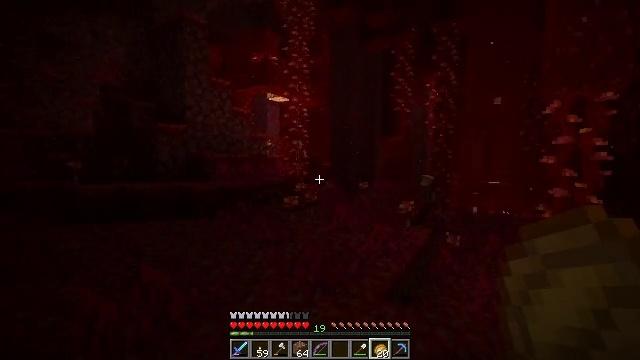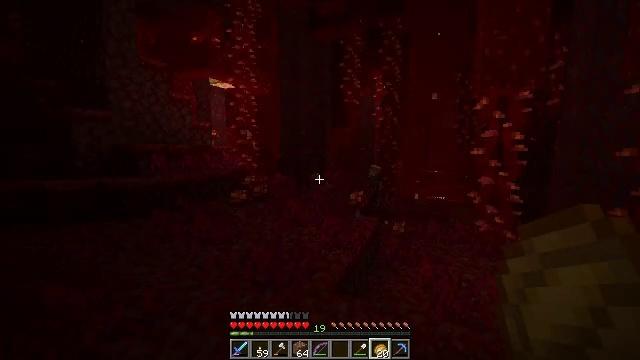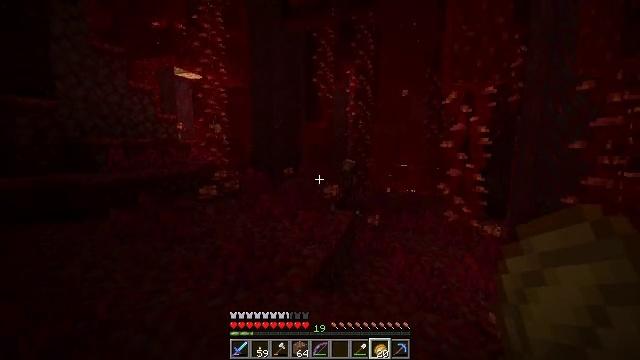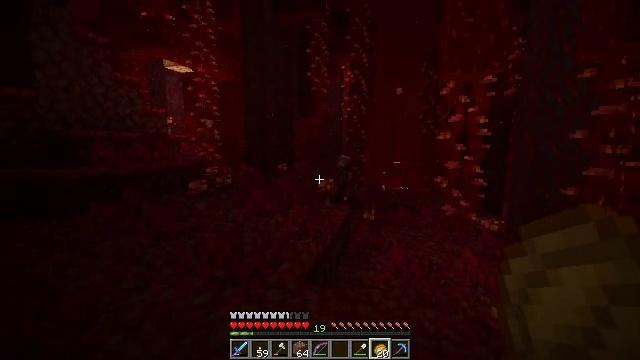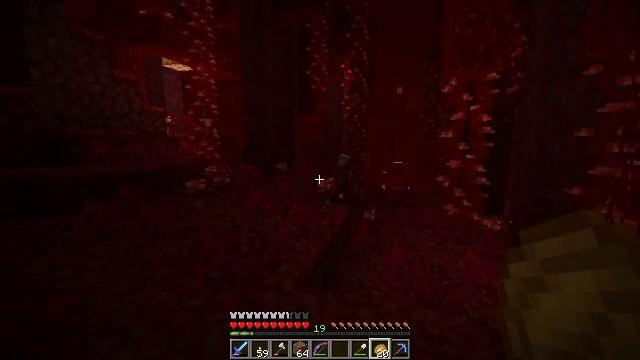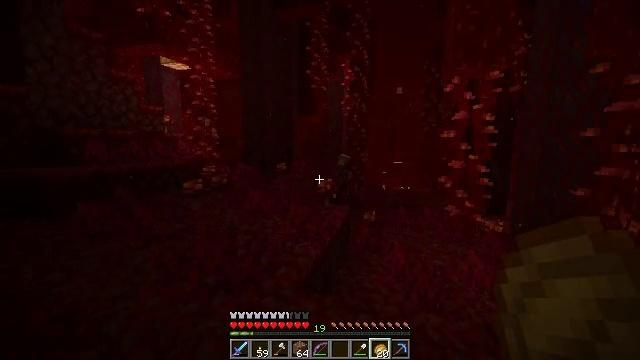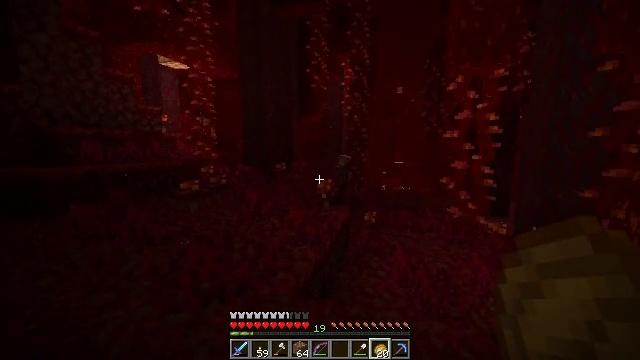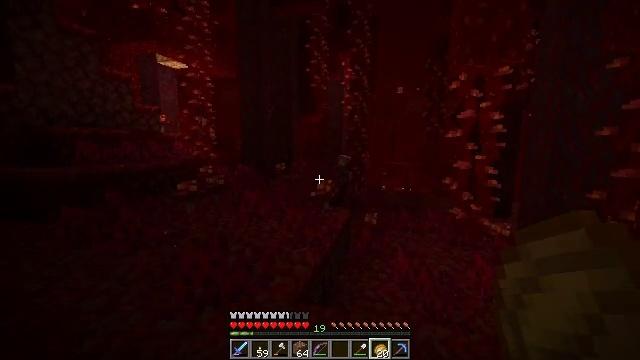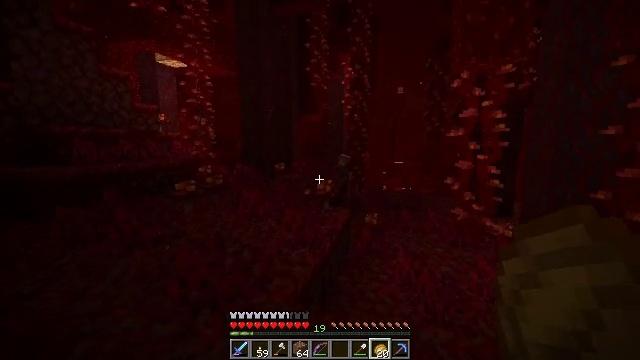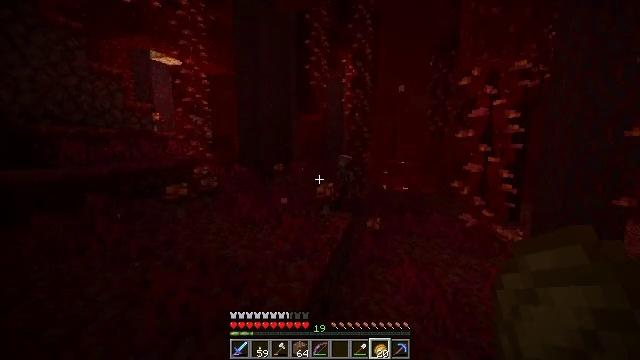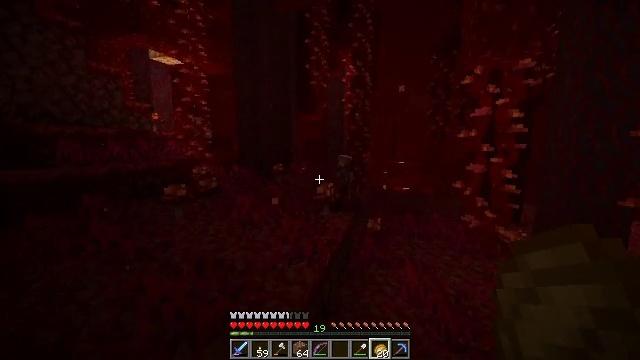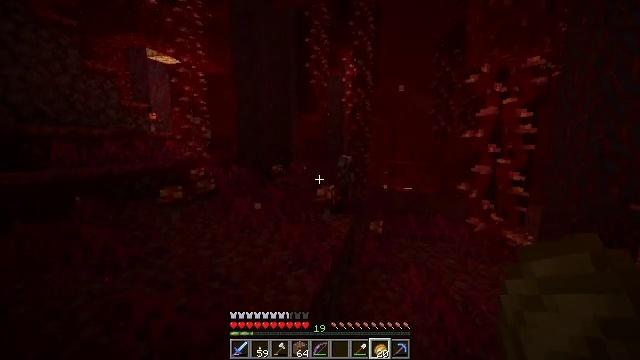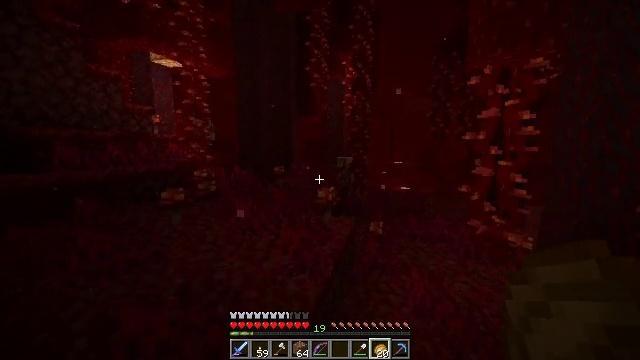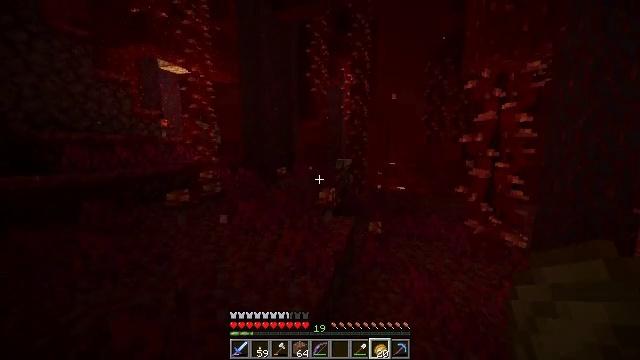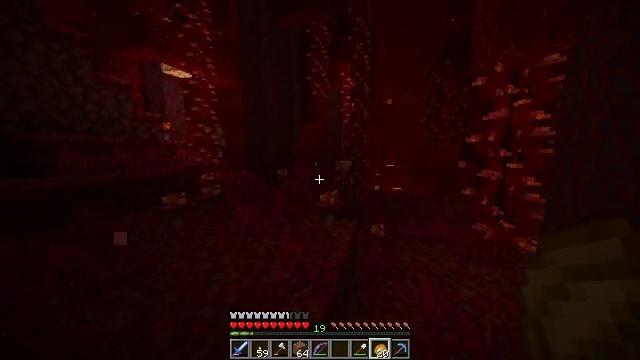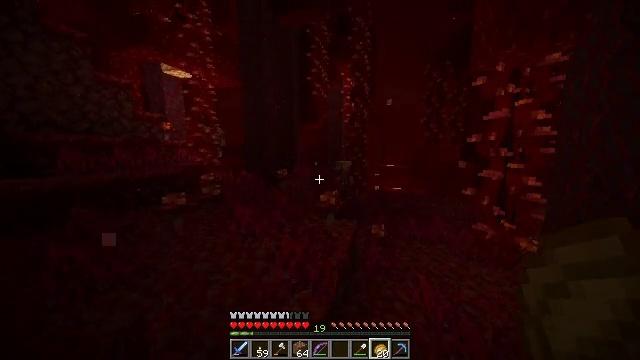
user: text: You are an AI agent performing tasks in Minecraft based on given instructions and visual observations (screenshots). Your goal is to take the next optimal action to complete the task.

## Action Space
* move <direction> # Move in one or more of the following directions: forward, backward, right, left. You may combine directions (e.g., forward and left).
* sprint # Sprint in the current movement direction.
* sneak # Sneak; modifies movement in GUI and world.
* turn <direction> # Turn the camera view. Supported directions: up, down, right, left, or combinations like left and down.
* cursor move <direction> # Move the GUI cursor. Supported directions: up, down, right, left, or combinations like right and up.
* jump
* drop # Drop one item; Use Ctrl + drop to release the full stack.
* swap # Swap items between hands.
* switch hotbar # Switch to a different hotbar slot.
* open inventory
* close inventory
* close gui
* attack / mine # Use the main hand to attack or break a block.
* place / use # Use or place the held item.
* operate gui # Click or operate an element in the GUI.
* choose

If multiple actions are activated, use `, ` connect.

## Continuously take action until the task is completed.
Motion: motion action
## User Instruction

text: Gather crimson roots by holding left button.
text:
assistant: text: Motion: move forward, turn right and down, jump
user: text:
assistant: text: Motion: move forward, turn right and down, jump
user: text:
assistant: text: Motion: move forward, turn right
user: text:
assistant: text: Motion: no_op
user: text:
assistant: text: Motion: no_op
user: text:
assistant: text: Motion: no_op
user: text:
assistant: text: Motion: move forward
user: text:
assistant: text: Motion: move forward
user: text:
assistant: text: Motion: move forward
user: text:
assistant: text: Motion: no_op
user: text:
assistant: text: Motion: move forward
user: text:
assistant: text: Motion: move forward
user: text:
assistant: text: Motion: move forward
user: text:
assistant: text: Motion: move forward
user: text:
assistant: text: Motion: move forward
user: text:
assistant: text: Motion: move forward
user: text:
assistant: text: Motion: move forward and move left
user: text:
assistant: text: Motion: move forward and move left
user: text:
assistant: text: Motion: move forward and move left
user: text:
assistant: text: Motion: move forward and move left
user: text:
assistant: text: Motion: move forward and move left
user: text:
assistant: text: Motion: move forward and move left
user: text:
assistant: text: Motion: move forward
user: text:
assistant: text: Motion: move forward
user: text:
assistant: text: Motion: move forward
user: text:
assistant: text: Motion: move forward
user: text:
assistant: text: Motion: move forward
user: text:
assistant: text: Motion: move forward, turn right and down
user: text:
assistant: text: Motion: move forward, turn down
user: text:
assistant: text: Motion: move forward, turn down